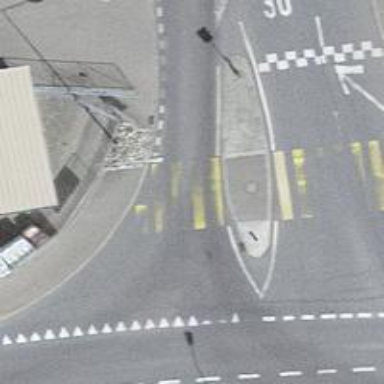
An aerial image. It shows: Uncontrolled zebra crossing with central island.